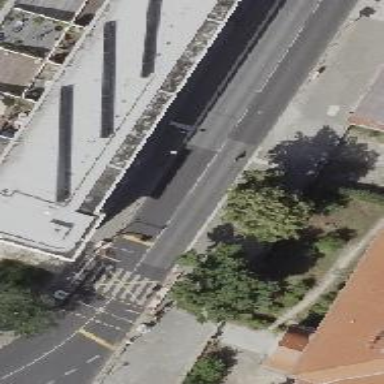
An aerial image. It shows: Uncontrolled zebra crossing on the road.